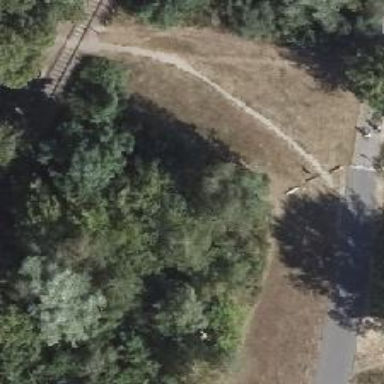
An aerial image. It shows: Historic railway bridge with one track.